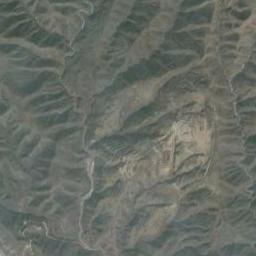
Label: mountain